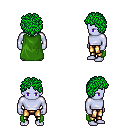
a pixel art fantasy rpg character, male body template, dark elf, purple skin, green cape, gold greaves, green curly afro hairstyle, four views (front, back, left, right), 2x2 character sprite sheet, small pixel art, hard edges, no anti-aliasing